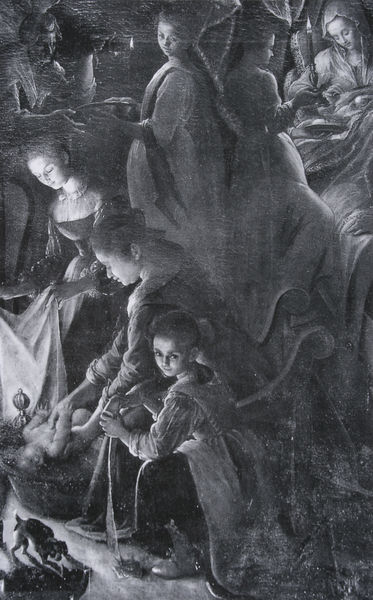
Titel: Geburt der Jungfrau
Künstler: Lavinia Fontana
Standort: Bologna
Institution: Chiesa della Trinità
Schlagwörter: dunkel, gemälde, hand, mann, schatten, wasser, weiß, baden, frauen, menschen, mädchen, sitzen, ausschnitt, frau, frisur, grau, haar, hell, kleid, kleider, licht, lichter, mund, nase, schmuck, schwarz, stuhl, zeichnung, zimmer, blick, gras, hund, tier, tuch, malerei, augen, band, falten, gesicht, kleidung, mensch, schale, schüssel, stehen, teller, bild, hände, auge, haare, sessel, stoff, tücher, gewänder, kind, mutter, augenbrauen, kinder, affe, engel, hündchen, relief, liegen, düster, kette, grafik, graphik, klein, baby, detail, handtuch, kerze, korb, kerzen, junge, augenbraue, halskette, foto, bad, waschen, katze, druck, schwarzweiss, radierung, stich, fragment, kerzenlicht, schein, christus, jesus, jesus christus, knieend, andacht, knieen, fresko, taufe, maria, anbetung, putti, lichtschein, aufnahme, frosch, josef, geburt, krippe, säugling, mütter, wickeln, übereinander, leintücher, jesu geburt, christkind, grippe, hilfen, mariae geburt, jnge, badhaus, chriti geburt